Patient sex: F
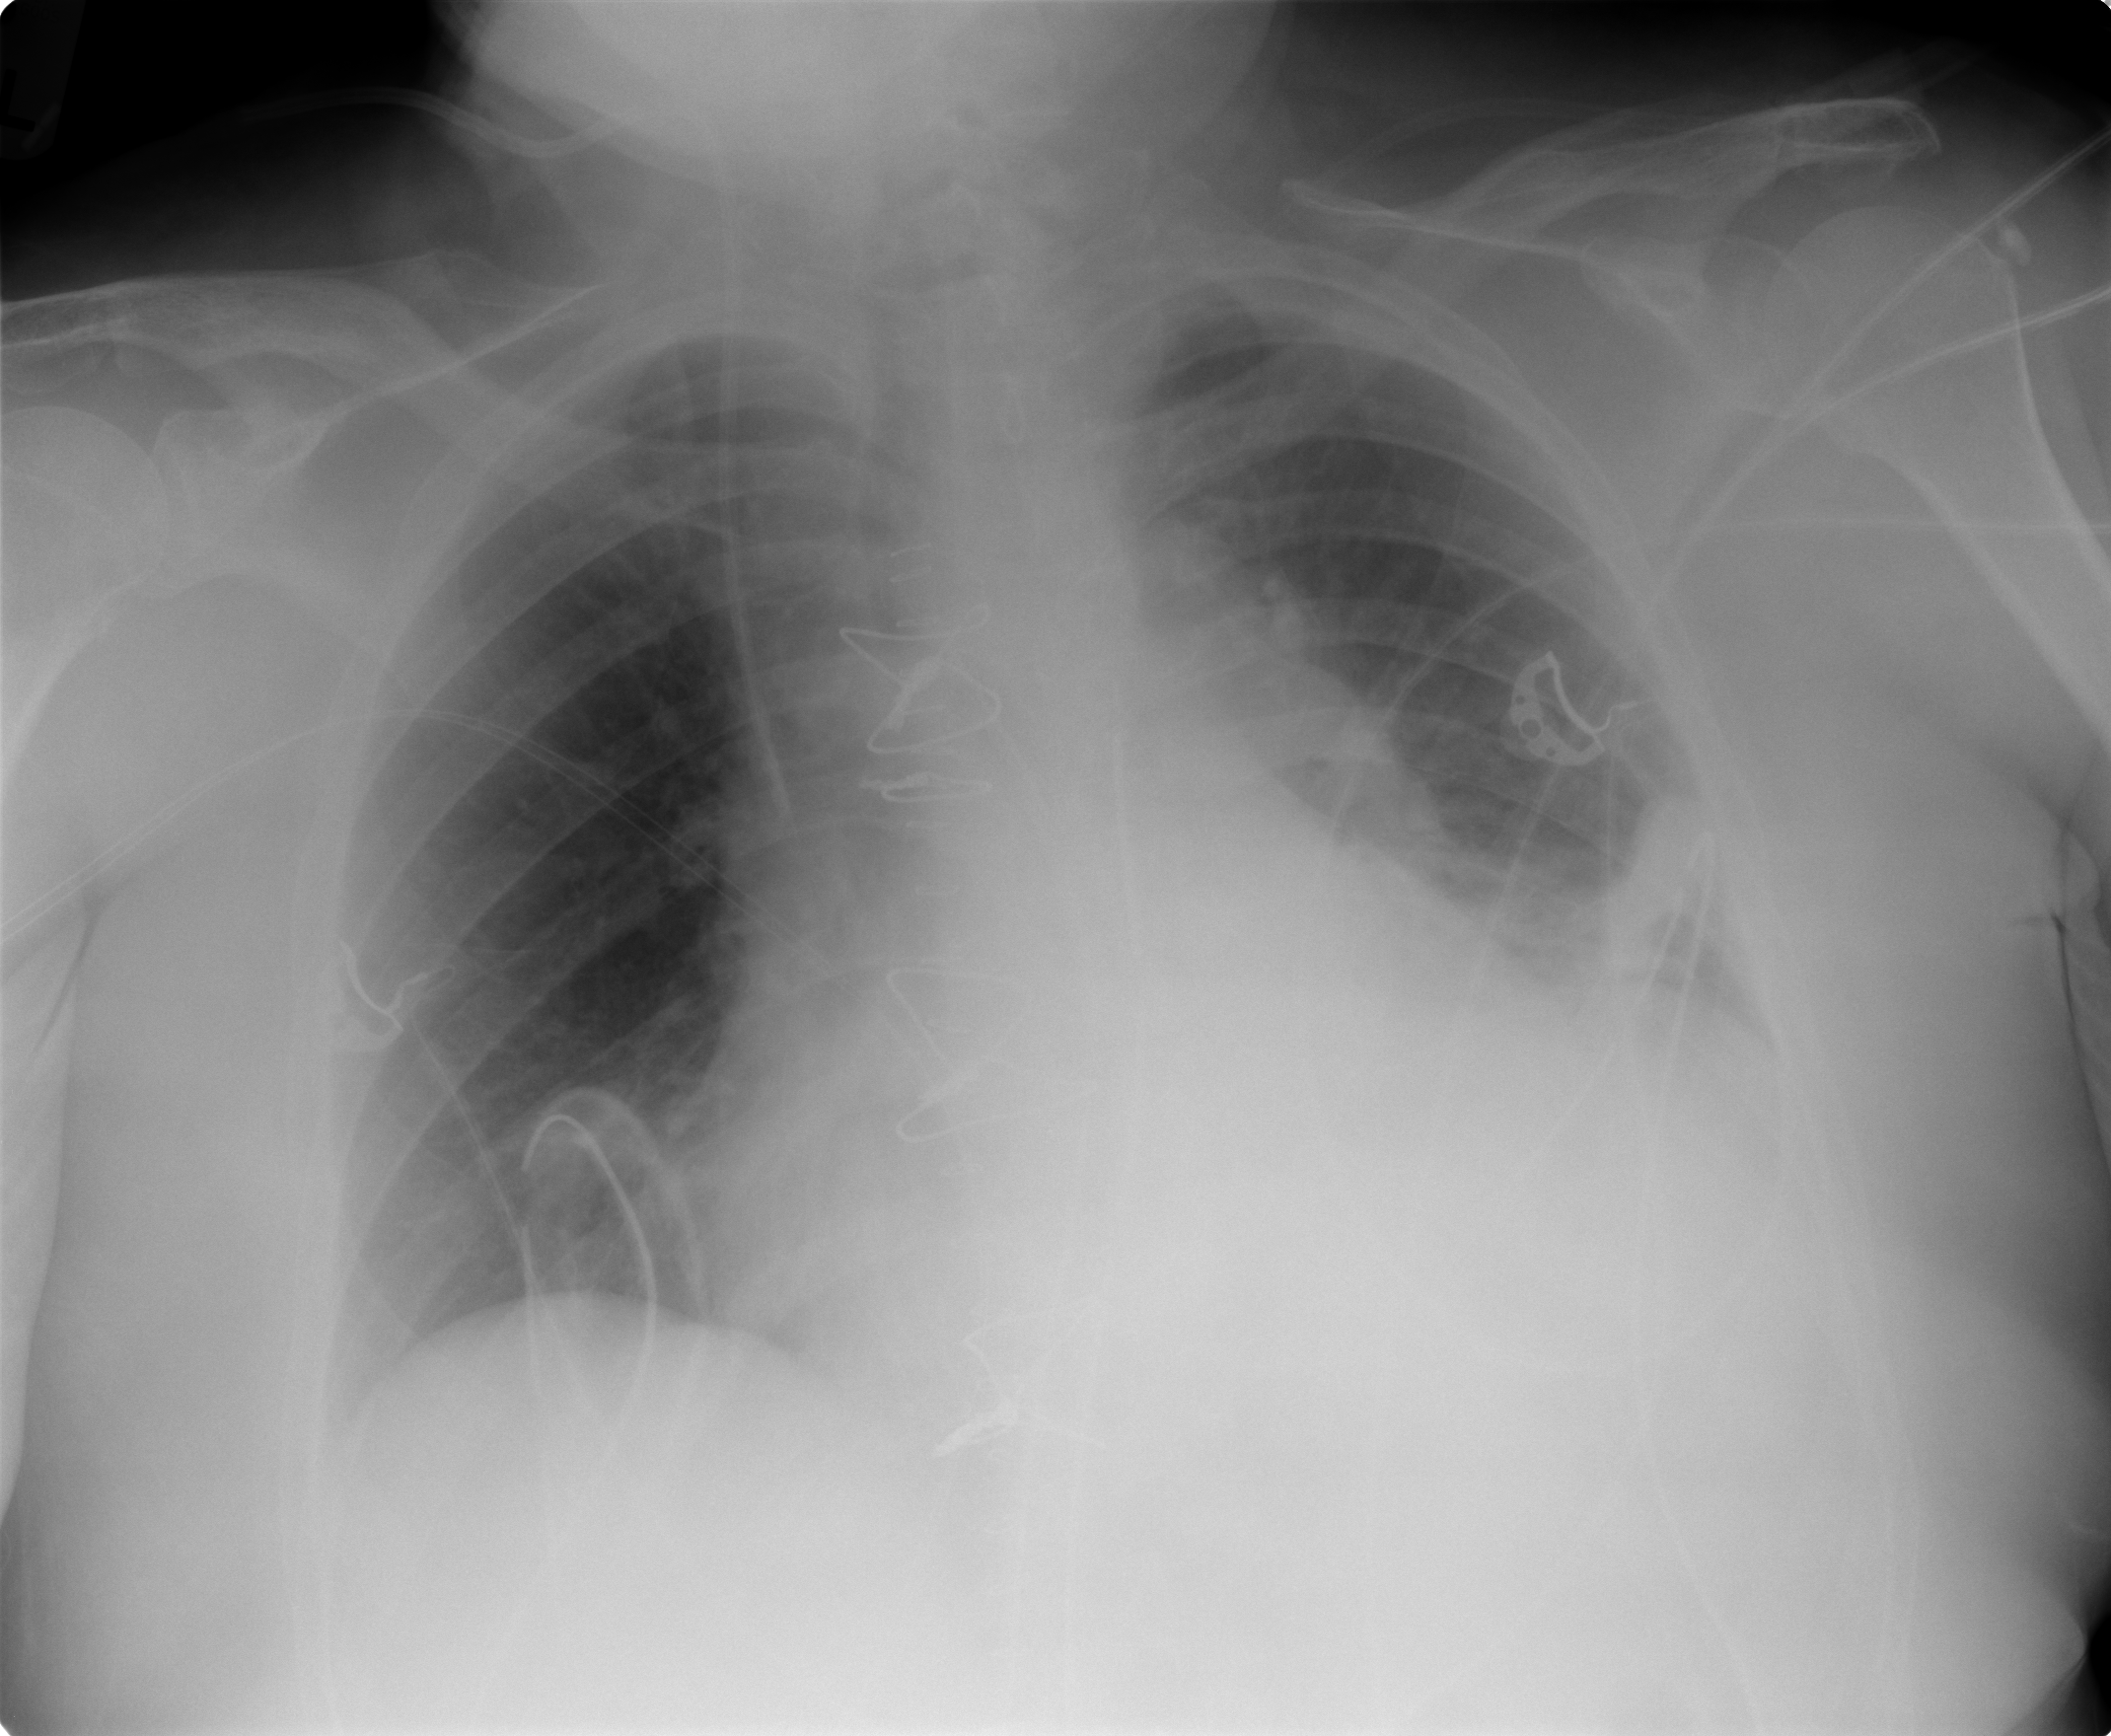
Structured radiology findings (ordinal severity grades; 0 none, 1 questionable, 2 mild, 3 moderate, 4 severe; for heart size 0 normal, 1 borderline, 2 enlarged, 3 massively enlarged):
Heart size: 2
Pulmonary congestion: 1
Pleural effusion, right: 0
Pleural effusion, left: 1
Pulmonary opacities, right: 0
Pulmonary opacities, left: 0
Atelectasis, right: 0
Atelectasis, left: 0